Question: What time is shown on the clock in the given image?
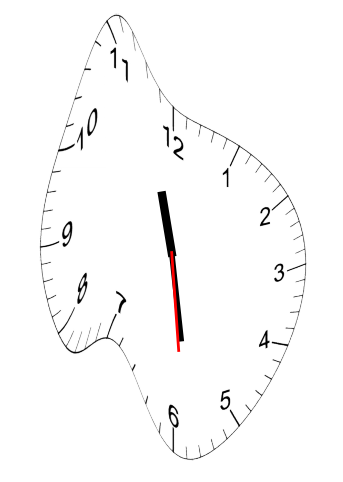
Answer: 11:28:29